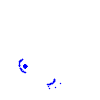
Particle: kaon